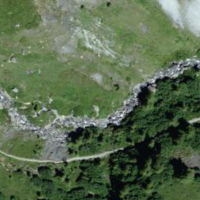
EUNIS habitat code: 26
Species observed at this site:
Hesperia comma
Carduus defloratus
Cyaniris semiargus
Lotus corniculatus
Alnus alnobetula
Erebia pharte
Phyteuma orbiculare